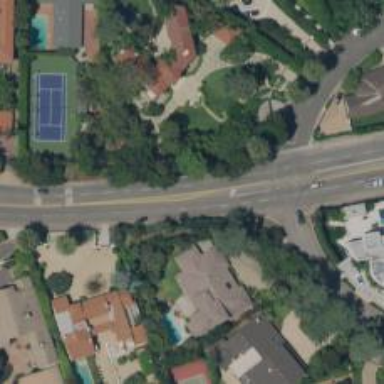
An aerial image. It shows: Secondary road with asphalt surface surrounded by residential buildings.